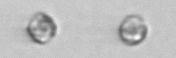
Label: Thalassiosira_sp_aff_mala